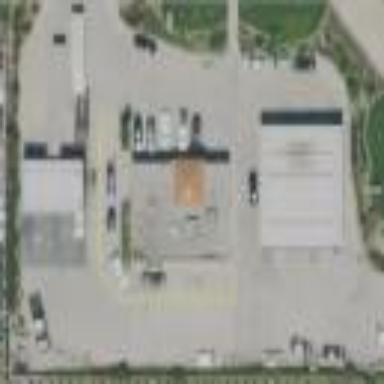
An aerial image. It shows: Retail area.